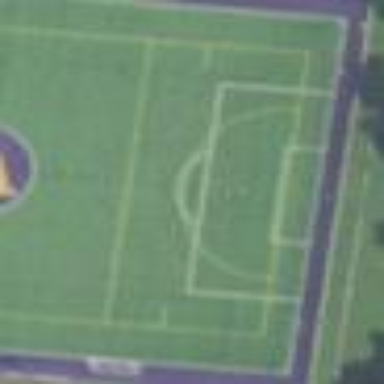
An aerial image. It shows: Soccer pitch designated for leisure and sports activities.